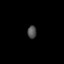
Tissue: prostate
Cell type: T cells
Senescence score: 0.3253
Nuclear area (px): 112
Mean DAPI intensity: 79.723